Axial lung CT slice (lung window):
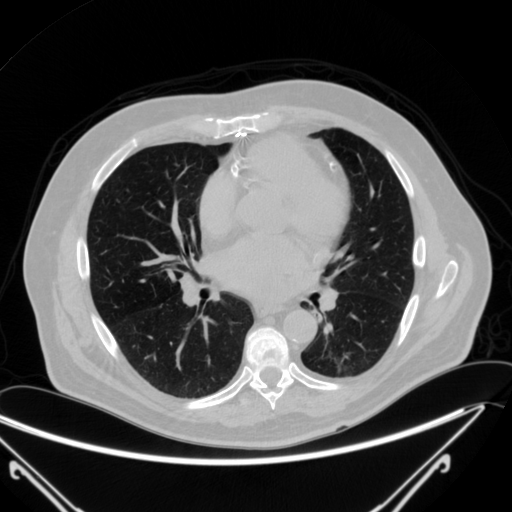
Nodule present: no